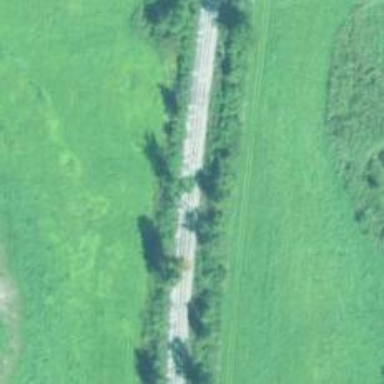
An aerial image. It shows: Railway track.